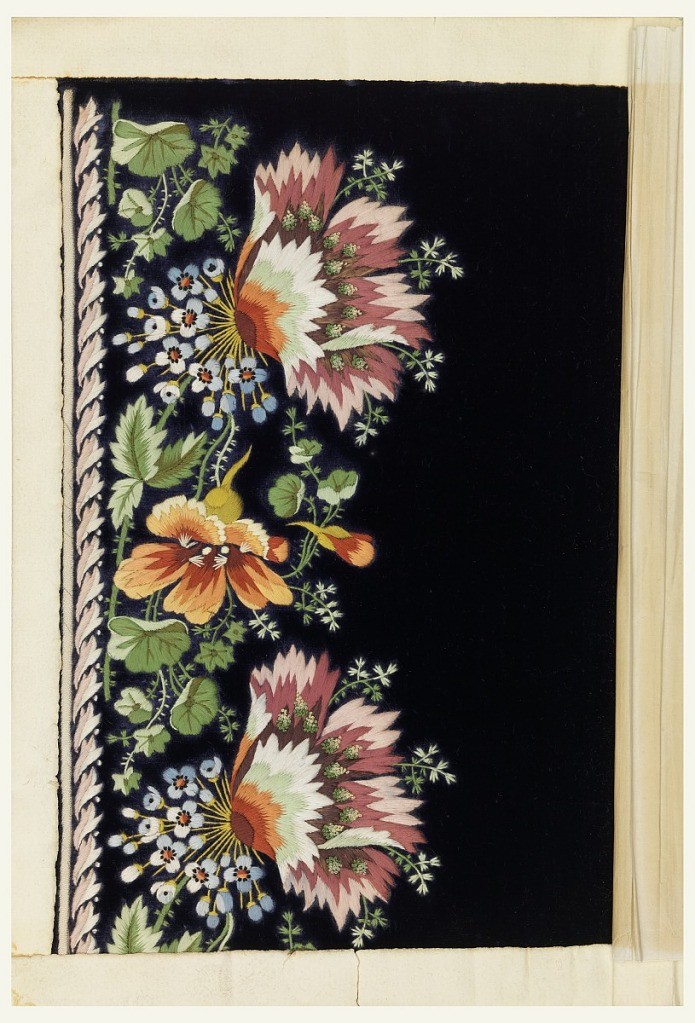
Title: Embroidery sample
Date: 1790–1800
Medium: silk Technique: embroidered on supplementary warp cut pile (velvet)
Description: Multicolored silk embroidery in a floral design on a solid blue velvet ground.